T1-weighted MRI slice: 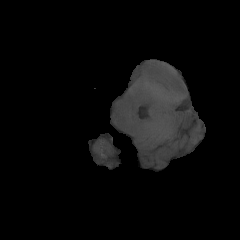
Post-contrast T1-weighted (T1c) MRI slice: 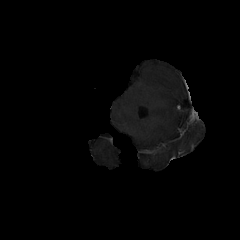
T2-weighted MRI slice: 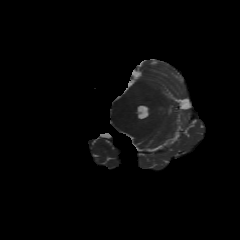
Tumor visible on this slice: no